Question: I have HorizontalScrollView and the problem is that after I add views, I have blank spaces between these views.. Here is a pic:

Here is the code of the class:
'''
public class HomeFeatureLayout extends HorizontalScrollView {
public HomeFeatureLayout(Context context, AttributeSet attrs, int defStyle) {
super(context, attrs, defStyle);
}
public HomeFeatureLayout(Context context, AttributeSet attrs) {
super(context, attrs);
}
public HomeFeatureLayout(Context context) {
super(context);
}
public void setFeatureItems() {
LinearLayout internalWrapper = new LinearLayout(getContext());
internalWrapper.setLayoutParams(new LayoutParams(LayoutParams.MATCH_PARENT, LayoutParams.MATCH_PARENT));
internalWrapper.setOrientation(LinearLayout.HORIZONTAL);
addView(internalWrapper);
// this.mItems = items;
for (int i = 0; i < 10; i++) {
ImageView im = new ImageView(getContext());
im.setImageResource(R.drawable.aaaa);
im.setScaleType(ScaleType.CENTER_INSIDE);
im.setLayoutParams(new LayoutParams(LayoutParams.WRAP_CONTENT, LayoutParams.MATCH_PARENT));
internalWrapper.addView(im);
}
}
}
'''
And MainActivity:
'''
public class MainActivity extends Activity {
@Override
public void onCreate(Bundle savedInstanceState) {
super.onCreate(savedInstanceState);
HomeFeatureLayout home = new HomeFeatureLayout(this);
home.setFeatureItems();
home.setLayoutParams(new LayoutParams(LayoutParams.MATCH_PARENT, LayoutParams.MATCH_PARENT));
setContentView(home);
}
'''
Why are there blank spaces between each 2 images?
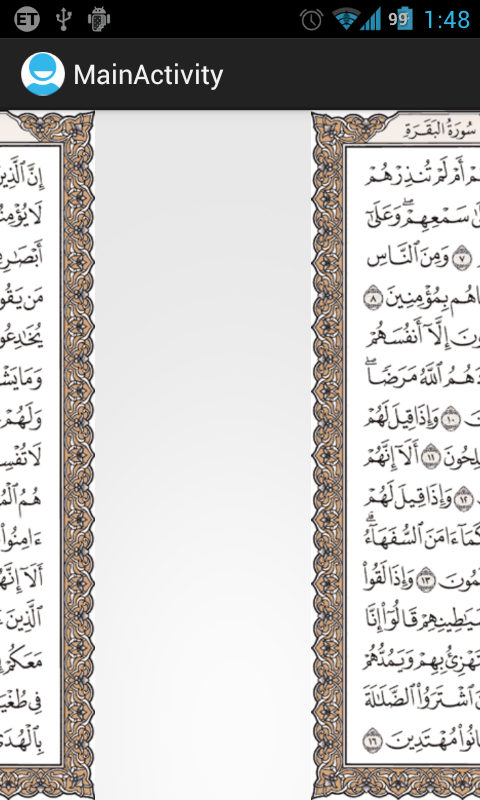
Answer: I had to create my own view and extend ImageView, then override OnMeasure method, with the help of <URL> question:
'''
public class myImageView extends ImageView {
public myImageView(Context context) {
super(context);
// TODO Auto-generated constructor stub
}
@Override
protected void onMeasure(int widthMeasureSpec, int heightMeasureSpec) {
MeasureSpec.getSize(widthMeasureSpec);
MeasureSpec.getSize(heightMeasureSpec);
setMeasuredDimension(measureWidth(widthMeasureSpec), measureHeight(heightMeasureSpec));
setLayoutParams(new LinearLayout.LayoutParams(measureWidth(widthMeasureSpec), measureHeight(heightMeasureSpec)));
super.onMeasure(widthMeasureSpec, heightMeasureSpec);
}
public int measureWidth(int measureSpec) {
int result = 0;
int specMode = MeasureSpec.getMode(measureSpec);
int specSize = MeasureSpec.getSize(measureSpec);
Display display = ((WindowManager) getContext().getSystemService(Context.WINDOW_SERVICE)).getDefaultDisplay();
int screenWidth = display.getWidth();
if (specMode == MeasureSpec.EXACTLY)
// We were told how big to be
result = specSize;
else {
// Measure the view
result = screenWidth;
if (specMode == MeasureSpec.AT_MOST)
// Respect AT_MOST value if that was what is called for by measureSpec
result = Math.min(result, specSize);
}
return result;
}
public int measureHeight(int measureSpec) {
int result = 0;
int specMode = MeasureSpec.getMode(measureSpec);
int specSize = MeasureSpec.getSize(measureSpec);
Display display = ((WindowManager) getContext().getSystemService(Context.WINDOW_SERVICE)).getDefaultDisplay();
int screenHeight = display.getHeight();
if (specMode == MeasureSpec.EXACTLY)
// We were told how big to be
result = specSize;
else {
// Measure the view
result = screenHeight;
if (specMode == MeasureSpec.AT_MOST)
// Respect AT_MOST value if that was what is called for by measureSpec
result = Math.min(result, specSize);
}
return result;
}
}
'''